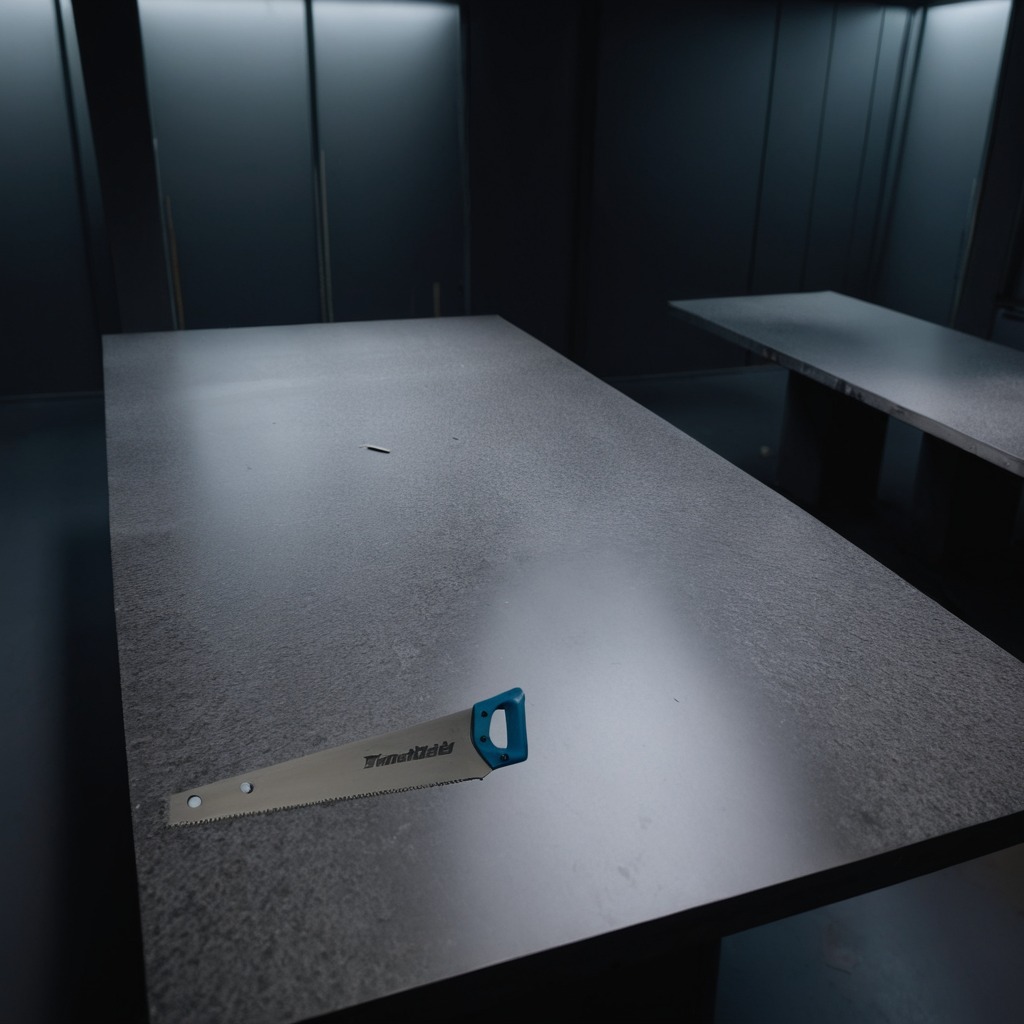
A metal saw is lying on a clean granite table inside a workshop at night.